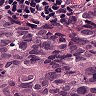
Metastatic tissue present: yes